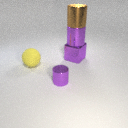
small purple metal cylinder in front of large purple metal cube